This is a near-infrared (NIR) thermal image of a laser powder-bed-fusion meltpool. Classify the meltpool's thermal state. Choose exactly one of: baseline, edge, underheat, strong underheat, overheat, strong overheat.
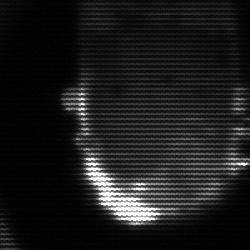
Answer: baseline